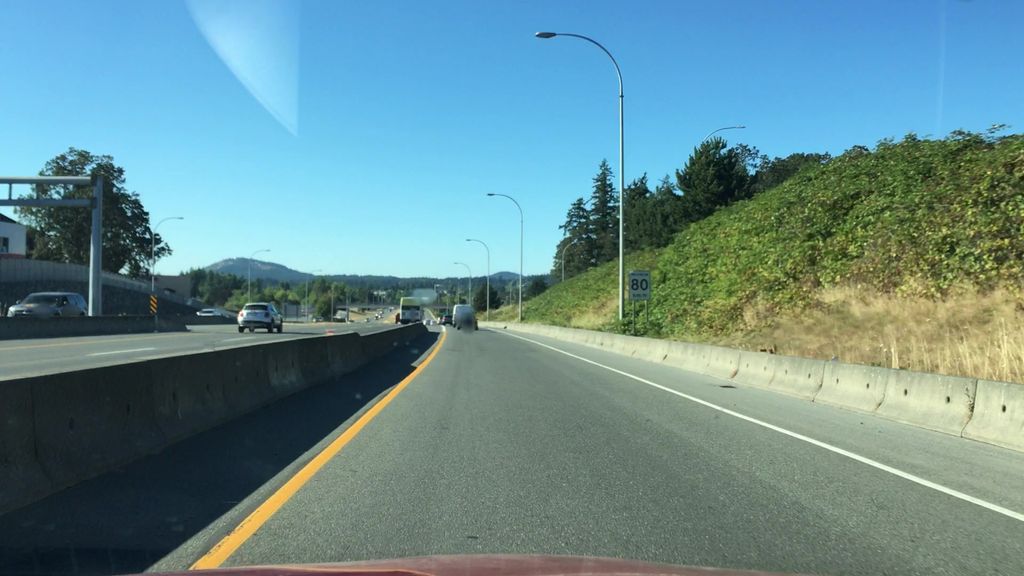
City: victoria